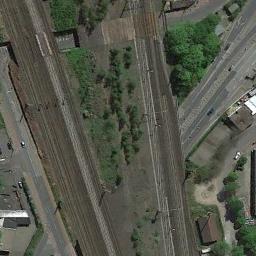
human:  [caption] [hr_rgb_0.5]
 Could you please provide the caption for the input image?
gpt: There are three parallel railway lines here .

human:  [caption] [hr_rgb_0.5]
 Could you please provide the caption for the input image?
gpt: The railway is next to some trees and grass .

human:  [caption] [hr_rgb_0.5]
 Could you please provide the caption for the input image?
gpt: Many buildings of different shapes and sizes are beside the railway .

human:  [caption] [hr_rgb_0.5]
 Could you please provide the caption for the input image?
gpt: These railways have no trains on the railways and some roads are under the railways .

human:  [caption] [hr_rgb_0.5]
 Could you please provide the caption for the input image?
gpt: There are some green bushes beside the railway .